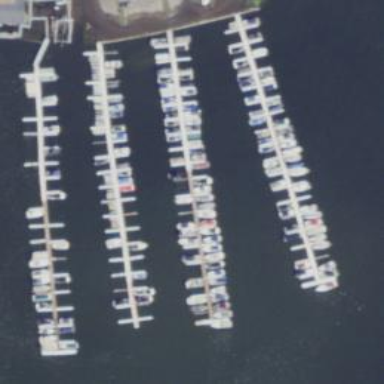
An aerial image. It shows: Marina on leisure land.